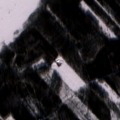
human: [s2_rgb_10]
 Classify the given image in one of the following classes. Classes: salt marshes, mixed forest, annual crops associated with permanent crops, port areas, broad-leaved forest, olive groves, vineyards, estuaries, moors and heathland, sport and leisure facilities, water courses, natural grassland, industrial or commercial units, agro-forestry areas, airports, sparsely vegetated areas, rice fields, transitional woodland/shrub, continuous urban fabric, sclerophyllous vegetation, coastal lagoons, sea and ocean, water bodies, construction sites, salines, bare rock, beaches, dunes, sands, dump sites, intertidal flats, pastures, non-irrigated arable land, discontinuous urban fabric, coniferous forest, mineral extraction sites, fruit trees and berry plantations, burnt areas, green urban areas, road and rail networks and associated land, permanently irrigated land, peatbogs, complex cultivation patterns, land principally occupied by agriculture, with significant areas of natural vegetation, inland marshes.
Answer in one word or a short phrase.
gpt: broad-leaved forest, mixed forest, peatbogs